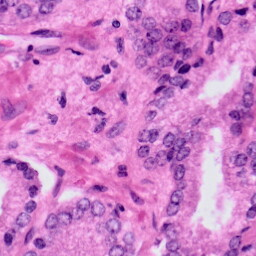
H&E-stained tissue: Prostate